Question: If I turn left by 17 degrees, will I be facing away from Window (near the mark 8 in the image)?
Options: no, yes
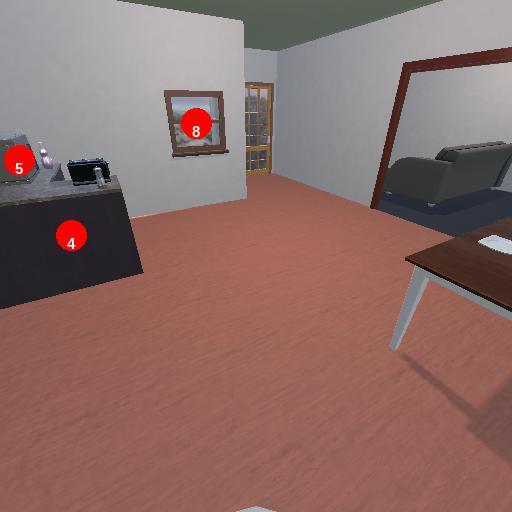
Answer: no